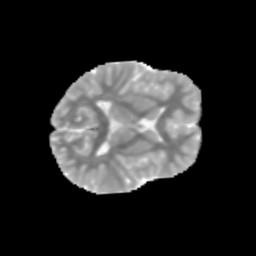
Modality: MD
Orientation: axial
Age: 11
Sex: male
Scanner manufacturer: siemens
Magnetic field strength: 3 T
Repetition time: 3.8 s
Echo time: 0.07 s